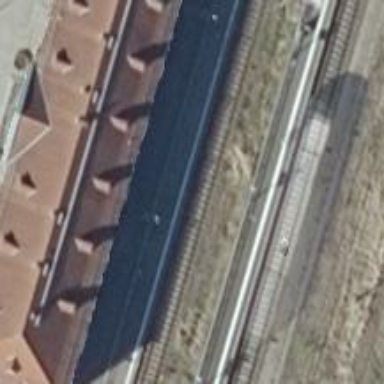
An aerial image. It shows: Station for public transport and railway.